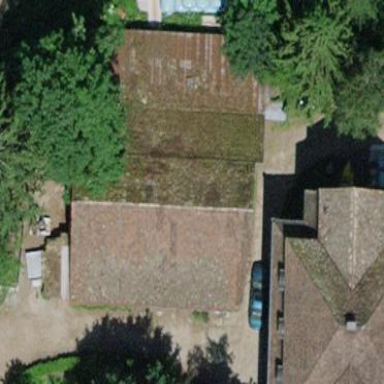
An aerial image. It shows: Farm auxiliary building.